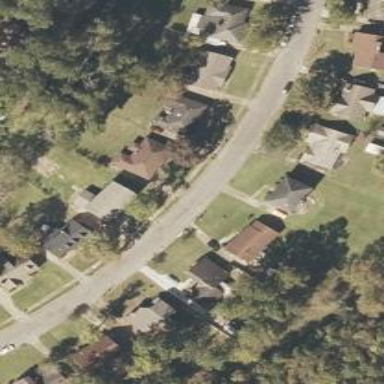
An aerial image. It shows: Residential road.